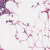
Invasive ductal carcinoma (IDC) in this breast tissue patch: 1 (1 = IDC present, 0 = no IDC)